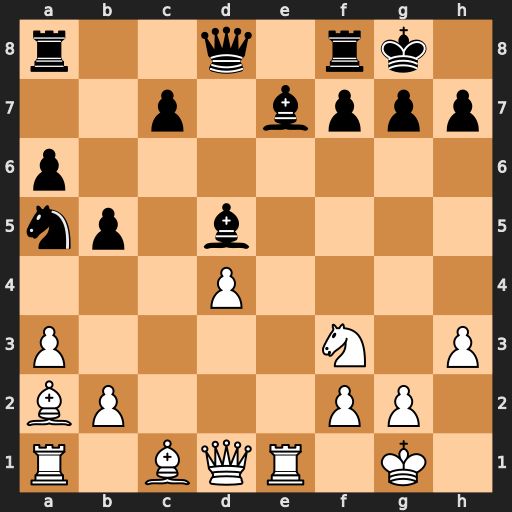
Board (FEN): r2q1rk1/2p1bppp/p7/np1b4/3P4/P4N1P/BP3PP1/R1BQR1K1
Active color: w
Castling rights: -
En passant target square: -
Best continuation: Bxd5 Qxd5 Rxe7